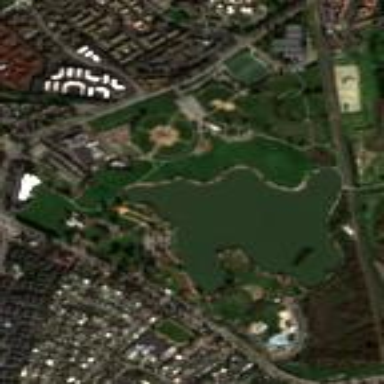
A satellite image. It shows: Lovely park for leisure and relaxation.